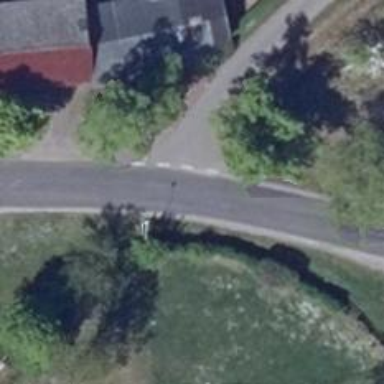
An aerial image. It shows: Secondary road.